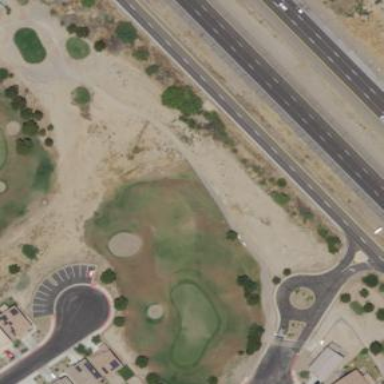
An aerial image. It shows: Area of rough grass used for golf.